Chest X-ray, PA view. Patient: 41 years old, sex F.
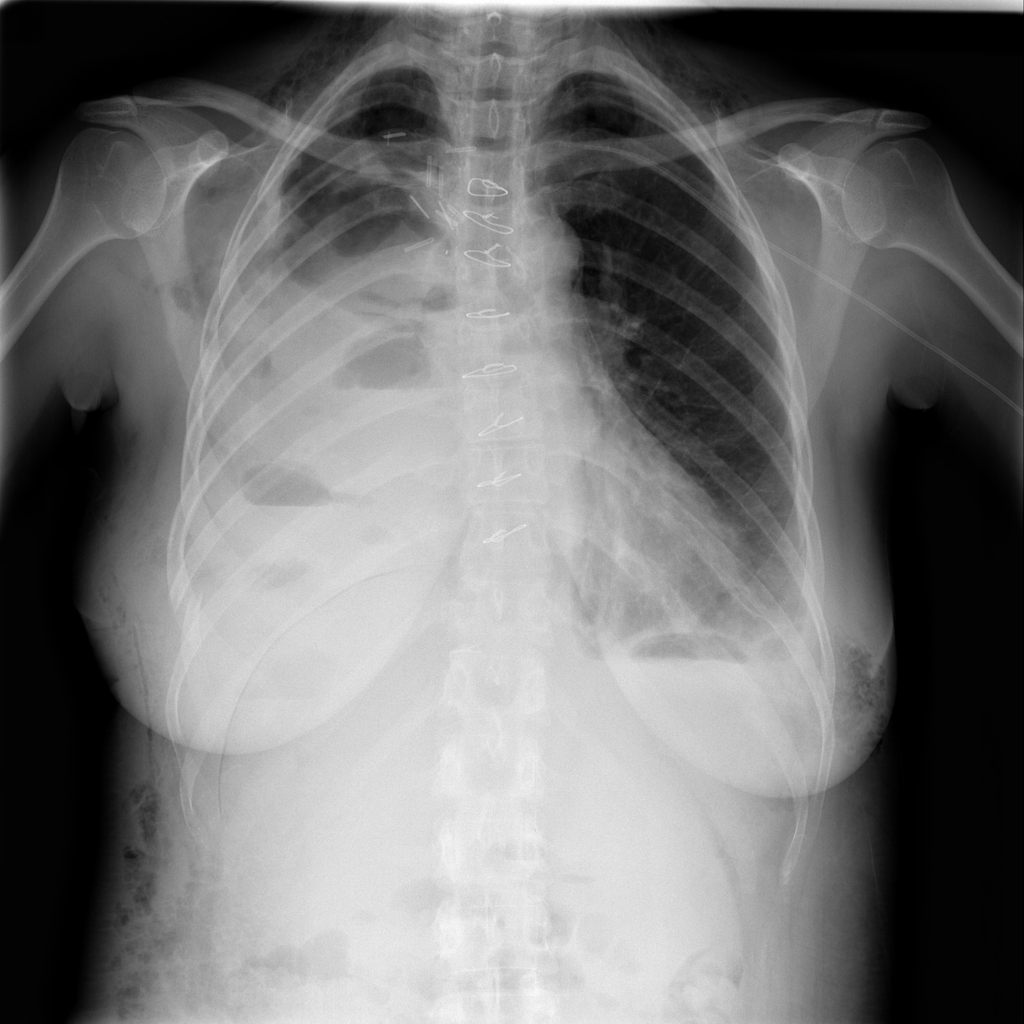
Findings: Atelectasis